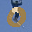
Label: 0